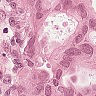
Metastatic tissue present: yes